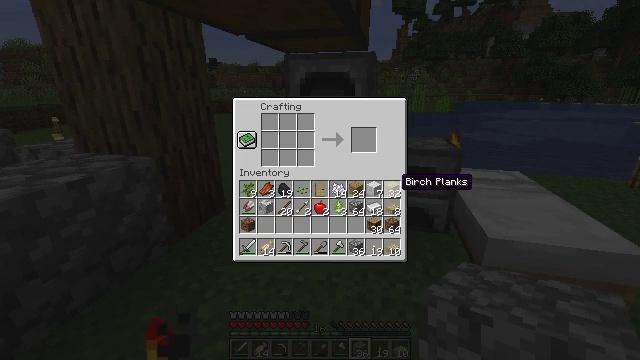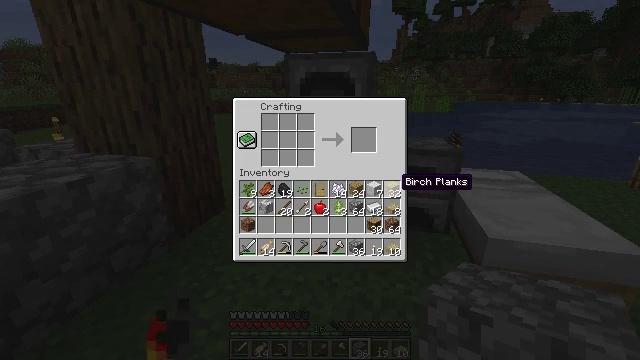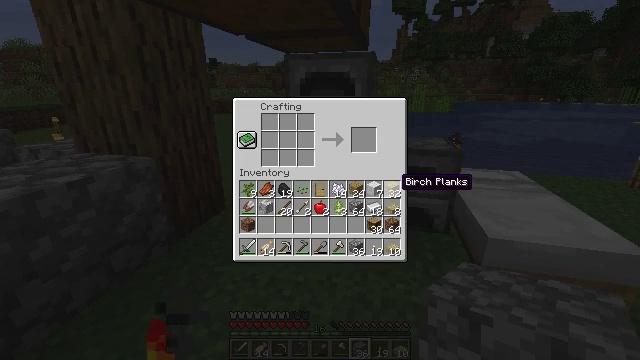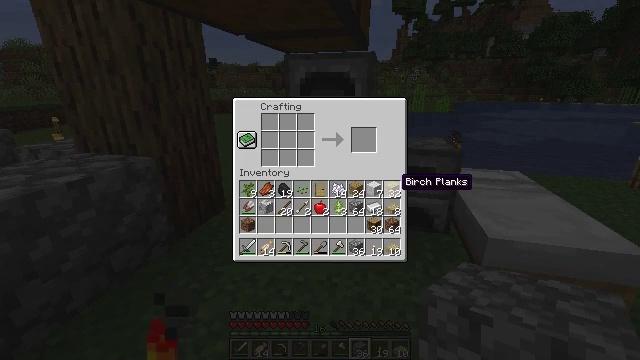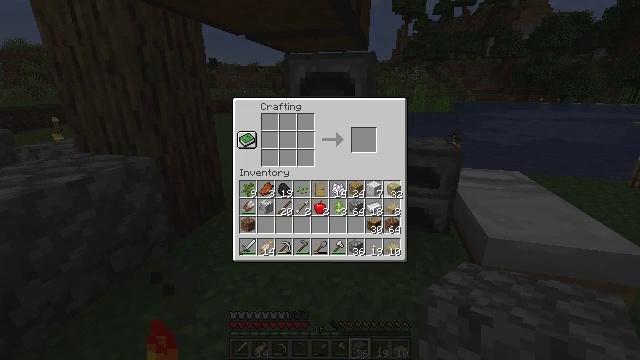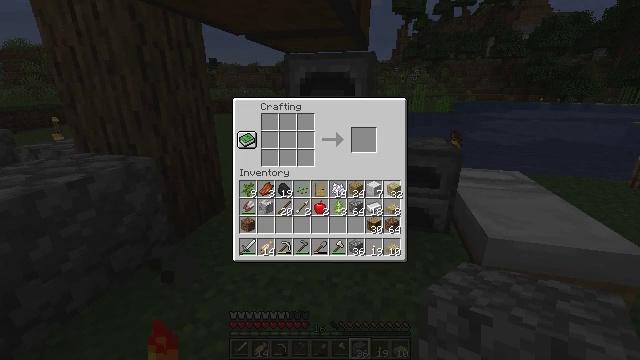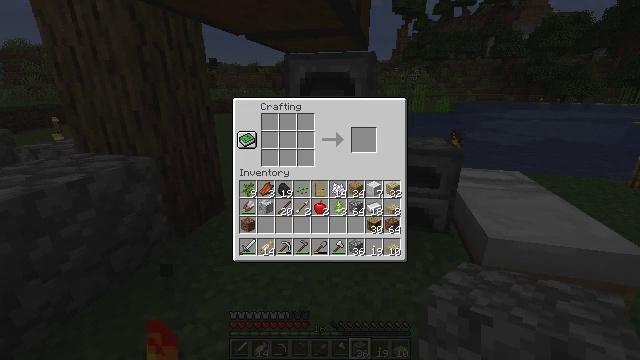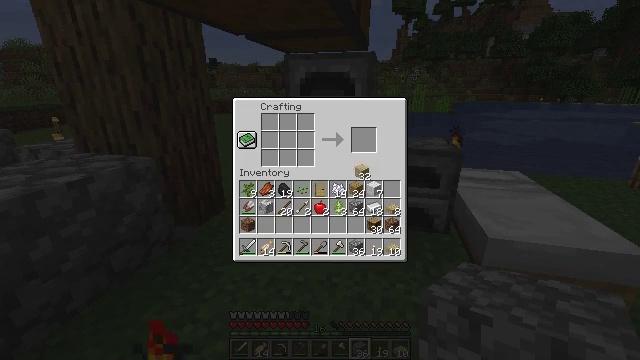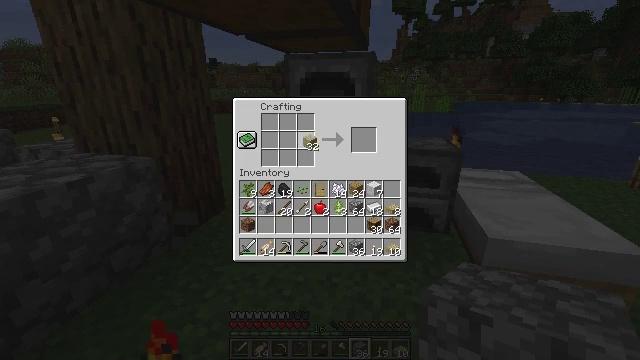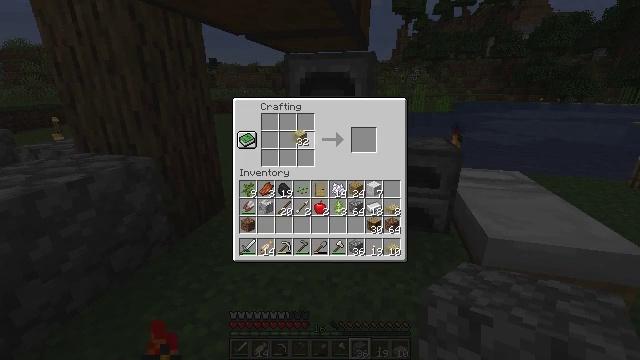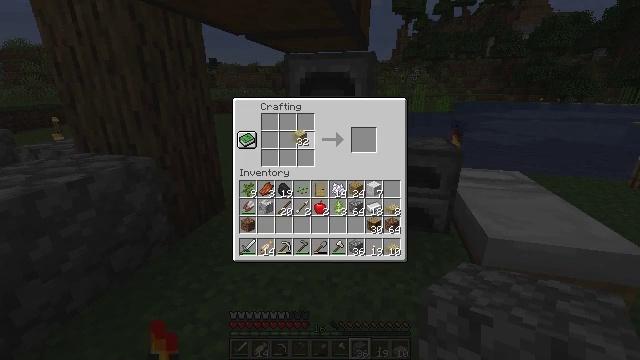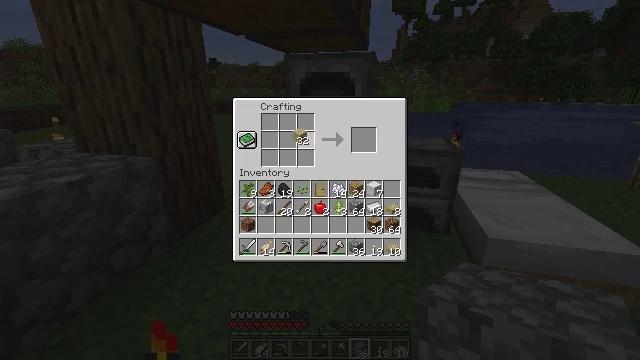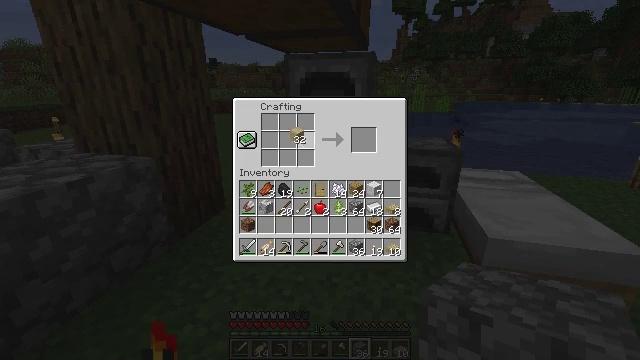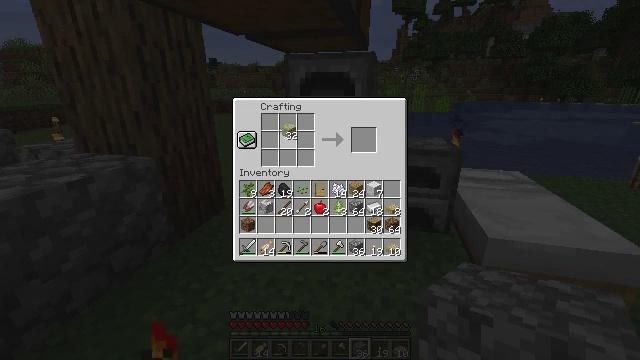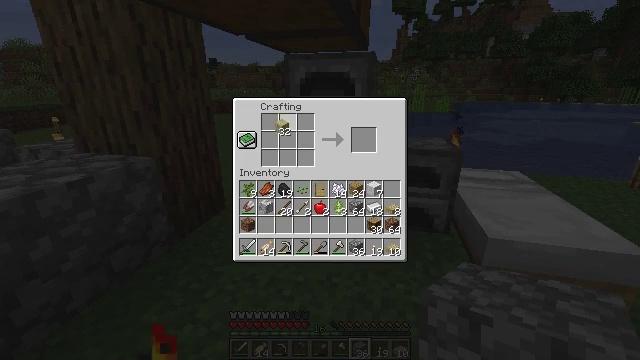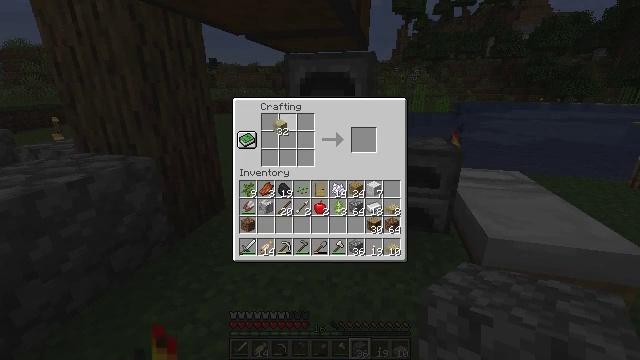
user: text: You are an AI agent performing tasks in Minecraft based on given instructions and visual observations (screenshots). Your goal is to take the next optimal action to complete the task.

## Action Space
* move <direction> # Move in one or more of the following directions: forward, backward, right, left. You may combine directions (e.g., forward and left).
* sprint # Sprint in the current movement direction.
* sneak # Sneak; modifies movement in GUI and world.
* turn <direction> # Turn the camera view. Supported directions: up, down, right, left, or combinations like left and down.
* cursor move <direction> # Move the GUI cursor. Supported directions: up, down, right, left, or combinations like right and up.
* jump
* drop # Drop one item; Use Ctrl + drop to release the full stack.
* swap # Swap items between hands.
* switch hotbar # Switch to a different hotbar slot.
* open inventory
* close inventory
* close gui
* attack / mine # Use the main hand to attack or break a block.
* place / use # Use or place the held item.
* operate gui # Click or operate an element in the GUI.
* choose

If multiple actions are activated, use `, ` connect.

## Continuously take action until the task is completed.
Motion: motion action
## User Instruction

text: Craft birch stairs.
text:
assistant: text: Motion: no_op
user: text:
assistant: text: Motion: no_op
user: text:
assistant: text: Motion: no_op
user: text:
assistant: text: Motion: operate gui
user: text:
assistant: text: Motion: operate gui
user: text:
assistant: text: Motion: operate gui
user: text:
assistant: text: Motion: cursor move left and up
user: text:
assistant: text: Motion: cursor move left and up
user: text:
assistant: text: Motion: cursor move left
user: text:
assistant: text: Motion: no_op
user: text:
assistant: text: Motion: no_op
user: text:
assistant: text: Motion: no_op
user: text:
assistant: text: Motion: cursor move left
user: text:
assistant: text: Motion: cursor move left
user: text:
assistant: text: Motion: no_op
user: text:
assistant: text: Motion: no_op
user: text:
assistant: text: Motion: no_op
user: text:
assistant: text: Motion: no_op
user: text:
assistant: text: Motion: no_op
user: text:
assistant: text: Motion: no_op
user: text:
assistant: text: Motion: operate gui
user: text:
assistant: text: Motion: operate gui
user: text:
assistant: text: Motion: cursor move down, operate gui
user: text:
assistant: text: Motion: operate gui
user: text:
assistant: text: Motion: operate gui
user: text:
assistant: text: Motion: operate gui
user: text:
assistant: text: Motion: cursor move right, operate gui
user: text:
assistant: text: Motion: operate gui
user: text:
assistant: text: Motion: operate gui
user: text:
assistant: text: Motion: cursor move up, operate gui